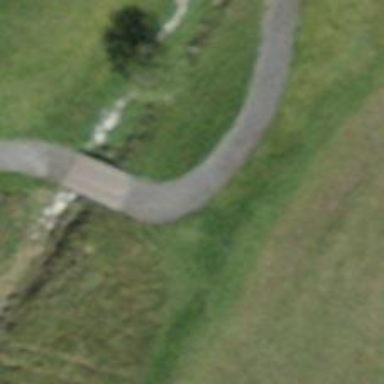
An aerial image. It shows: Designated golf cart path that is service road.